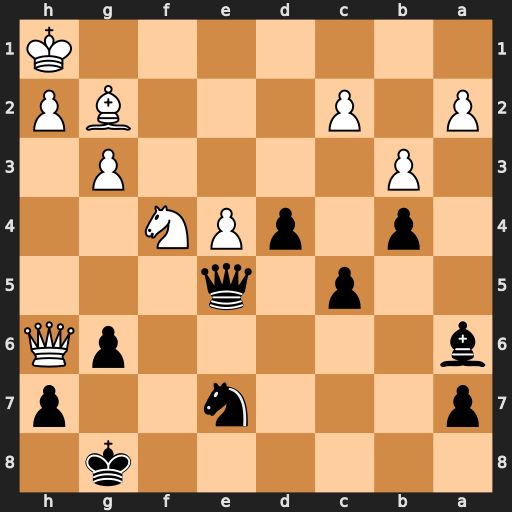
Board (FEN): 6k1/p3n2p/b5pQ/2p1q3/1p1pPN2/1P4P1/P1P3BP/7K
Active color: b
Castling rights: -
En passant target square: -
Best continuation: d3 Nxd3 Bxd3